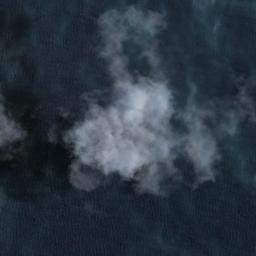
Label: cloud